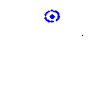
Particle: pion